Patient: sex M, age 54
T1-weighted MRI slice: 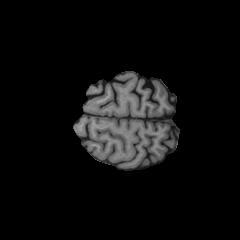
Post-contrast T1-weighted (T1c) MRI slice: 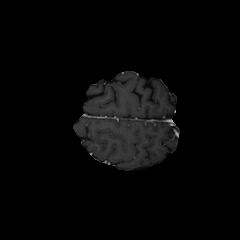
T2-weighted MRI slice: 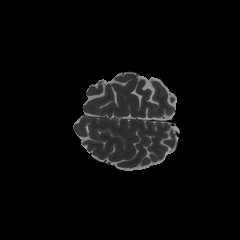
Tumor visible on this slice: no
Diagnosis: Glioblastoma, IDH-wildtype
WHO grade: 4